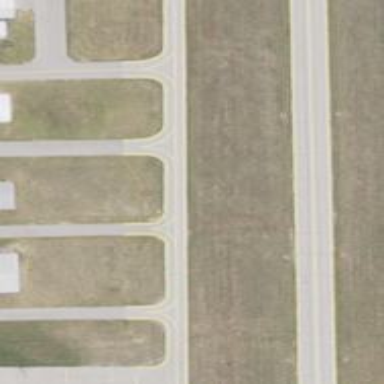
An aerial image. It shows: Image of taxiway at airport.